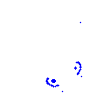
Particle: pion